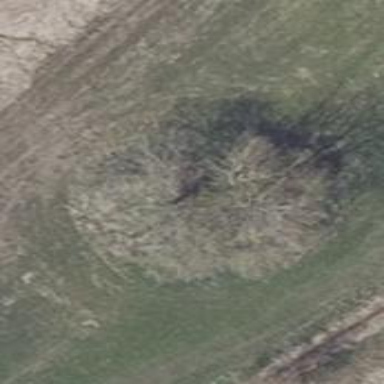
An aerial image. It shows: Deciduous tree with broadleaved leaves.